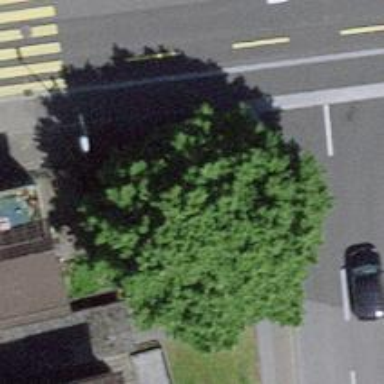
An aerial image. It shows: Brown bench in the vicinity.